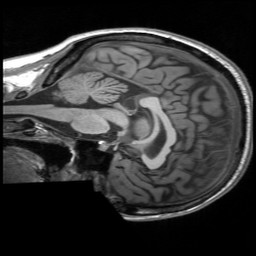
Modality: T1w
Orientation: sagittal